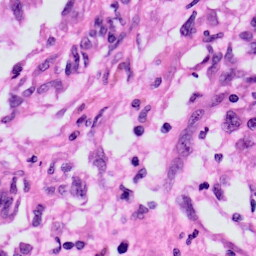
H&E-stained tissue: Skin